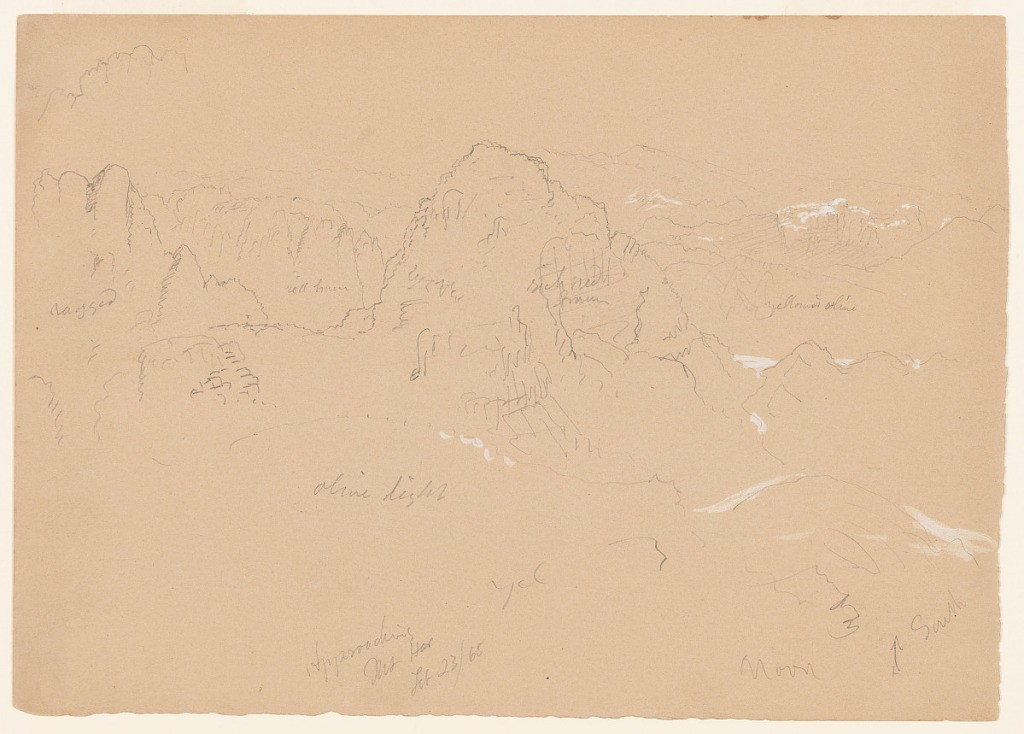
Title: Approaching Mt. Hor
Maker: Frederic Edwin Church, American, 1826–1900
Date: February 23, 1868
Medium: Graphite and white gouache on tan wove paper; verso: graphite
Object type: drawing
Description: Landscape sketch showing the rocky, rugged mountains in the range near Mt. Hor in present-day Jordan. A sharp, precipitous peak is visible at center. Numerous rocky pinnacles and canyons are shown throughout the surrounding desert landscape. In the background, distant mountains are faintly rendered.

Verso: Landscape sketch showing Mt. Hor and the rugged ridge of which it is a portion, in present-day Jordan. Hills in the middle distance lead up to an abrupt and rocky ridge. Layers of rock strata are visible throughout a sharp, craggy prominence at far right and in another cliff face at left. Contour of ridge sharp and uneven.